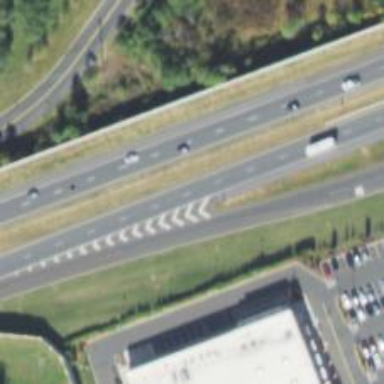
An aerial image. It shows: Expressway with asphalt surface classified as trunk highway.